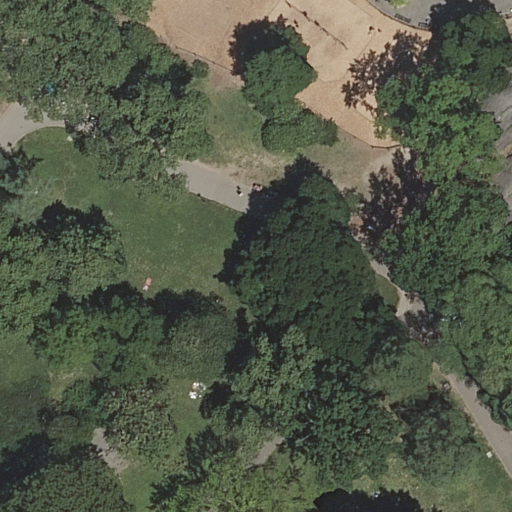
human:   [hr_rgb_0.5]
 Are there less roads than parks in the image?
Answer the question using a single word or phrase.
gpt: no

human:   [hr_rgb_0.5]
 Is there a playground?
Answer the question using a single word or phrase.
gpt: yes

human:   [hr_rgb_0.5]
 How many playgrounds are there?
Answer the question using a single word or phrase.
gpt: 1

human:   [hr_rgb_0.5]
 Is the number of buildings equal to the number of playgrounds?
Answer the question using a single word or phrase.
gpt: no

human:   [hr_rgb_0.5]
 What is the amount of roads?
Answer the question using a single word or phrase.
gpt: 5

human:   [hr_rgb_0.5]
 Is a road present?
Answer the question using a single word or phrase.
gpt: yes

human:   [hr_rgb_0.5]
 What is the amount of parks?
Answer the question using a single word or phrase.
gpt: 1

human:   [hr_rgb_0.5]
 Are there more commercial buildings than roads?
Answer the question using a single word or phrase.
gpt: no

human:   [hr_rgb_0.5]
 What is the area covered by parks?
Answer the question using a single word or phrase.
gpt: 10625m2

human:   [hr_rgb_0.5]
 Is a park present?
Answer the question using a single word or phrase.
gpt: yes

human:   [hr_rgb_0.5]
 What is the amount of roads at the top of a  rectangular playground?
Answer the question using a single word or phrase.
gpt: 0

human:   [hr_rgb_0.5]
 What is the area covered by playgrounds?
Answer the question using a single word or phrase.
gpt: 5316m2

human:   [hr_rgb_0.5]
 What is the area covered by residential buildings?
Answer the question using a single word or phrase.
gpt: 0m2

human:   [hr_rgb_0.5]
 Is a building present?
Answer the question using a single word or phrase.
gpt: no

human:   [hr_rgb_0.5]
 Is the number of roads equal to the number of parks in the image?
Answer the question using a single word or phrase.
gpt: no

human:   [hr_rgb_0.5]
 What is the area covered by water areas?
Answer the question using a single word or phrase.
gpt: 0m2

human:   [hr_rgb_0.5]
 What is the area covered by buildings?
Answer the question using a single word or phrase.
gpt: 0m2

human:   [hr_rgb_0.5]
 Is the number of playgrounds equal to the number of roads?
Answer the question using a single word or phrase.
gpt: no

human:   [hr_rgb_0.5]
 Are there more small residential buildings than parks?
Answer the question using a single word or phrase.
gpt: no

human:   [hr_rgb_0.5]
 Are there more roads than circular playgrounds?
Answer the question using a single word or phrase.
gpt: yes

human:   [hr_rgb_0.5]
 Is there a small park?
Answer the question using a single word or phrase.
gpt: no

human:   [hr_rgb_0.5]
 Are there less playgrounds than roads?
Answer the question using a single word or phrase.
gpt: yes

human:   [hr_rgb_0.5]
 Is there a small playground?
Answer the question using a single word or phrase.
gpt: no

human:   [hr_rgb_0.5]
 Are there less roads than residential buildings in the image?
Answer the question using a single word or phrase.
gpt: no

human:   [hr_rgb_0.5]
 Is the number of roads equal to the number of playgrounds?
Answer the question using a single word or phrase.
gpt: no

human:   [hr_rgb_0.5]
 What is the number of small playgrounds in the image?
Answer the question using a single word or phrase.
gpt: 0

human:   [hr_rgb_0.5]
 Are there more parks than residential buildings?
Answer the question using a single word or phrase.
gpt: yes

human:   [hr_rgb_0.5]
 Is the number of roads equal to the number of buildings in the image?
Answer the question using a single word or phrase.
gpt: no

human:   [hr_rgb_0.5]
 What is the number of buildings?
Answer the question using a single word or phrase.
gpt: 0

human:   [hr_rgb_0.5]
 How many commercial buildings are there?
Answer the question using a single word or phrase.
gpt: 0

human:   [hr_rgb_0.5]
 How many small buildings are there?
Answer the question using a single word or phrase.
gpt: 0

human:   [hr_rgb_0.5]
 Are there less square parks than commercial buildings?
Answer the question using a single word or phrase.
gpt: no

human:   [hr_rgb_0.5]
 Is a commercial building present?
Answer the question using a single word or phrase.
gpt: no

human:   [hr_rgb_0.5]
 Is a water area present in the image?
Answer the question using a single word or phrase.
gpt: no

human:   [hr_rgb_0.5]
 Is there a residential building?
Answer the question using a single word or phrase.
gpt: no

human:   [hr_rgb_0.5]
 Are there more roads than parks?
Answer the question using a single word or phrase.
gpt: yes

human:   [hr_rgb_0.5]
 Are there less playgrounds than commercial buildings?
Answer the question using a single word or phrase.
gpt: no

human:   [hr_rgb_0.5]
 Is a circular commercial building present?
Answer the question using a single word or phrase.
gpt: no

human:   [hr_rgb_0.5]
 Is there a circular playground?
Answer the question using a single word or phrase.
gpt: no

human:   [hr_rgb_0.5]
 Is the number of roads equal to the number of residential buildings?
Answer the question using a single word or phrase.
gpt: no

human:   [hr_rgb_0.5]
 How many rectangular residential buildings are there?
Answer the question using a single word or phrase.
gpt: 0

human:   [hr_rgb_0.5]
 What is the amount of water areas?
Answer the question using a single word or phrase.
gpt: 0

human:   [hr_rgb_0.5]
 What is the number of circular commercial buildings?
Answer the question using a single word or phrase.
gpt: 0

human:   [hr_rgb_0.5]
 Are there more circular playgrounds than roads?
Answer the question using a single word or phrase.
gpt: no

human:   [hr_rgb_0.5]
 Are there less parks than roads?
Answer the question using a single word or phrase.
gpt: yes

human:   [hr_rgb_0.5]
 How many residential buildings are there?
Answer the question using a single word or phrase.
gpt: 0

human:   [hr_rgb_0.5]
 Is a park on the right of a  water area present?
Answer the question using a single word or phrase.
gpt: no

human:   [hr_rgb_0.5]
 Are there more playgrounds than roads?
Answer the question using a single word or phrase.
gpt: no

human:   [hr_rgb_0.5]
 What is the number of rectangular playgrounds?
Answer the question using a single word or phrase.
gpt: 0

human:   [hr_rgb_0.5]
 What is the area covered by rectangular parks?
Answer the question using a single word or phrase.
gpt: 10625m2

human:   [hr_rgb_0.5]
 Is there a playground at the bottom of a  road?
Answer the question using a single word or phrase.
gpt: no

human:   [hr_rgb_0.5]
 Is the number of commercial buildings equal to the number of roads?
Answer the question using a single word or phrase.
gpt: no

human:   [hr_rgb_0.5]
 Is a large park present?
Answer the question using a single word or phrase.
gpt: yes

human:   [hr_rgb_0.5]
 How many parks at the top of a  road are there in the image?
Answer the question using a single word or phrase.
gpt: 1

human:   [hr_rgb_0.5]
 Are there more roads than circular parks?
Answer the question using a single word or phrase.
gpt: yes

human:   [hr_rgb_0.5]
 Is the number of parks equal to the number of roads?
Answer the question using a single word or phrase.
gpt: no

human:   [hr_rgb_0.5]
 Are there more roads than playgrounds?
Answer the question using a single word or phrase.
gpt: yes

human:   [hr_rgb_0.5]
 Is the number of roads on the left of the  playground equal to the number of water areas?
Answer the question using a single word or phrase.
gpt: no

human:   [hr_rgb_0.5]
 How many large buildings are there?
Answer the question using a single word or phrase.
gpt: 0

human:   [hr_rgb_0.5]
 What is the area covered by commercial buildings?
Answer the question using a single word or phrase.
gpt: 0m2

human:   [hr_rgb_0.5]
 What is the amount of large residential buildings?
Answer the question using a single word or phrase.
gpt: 0

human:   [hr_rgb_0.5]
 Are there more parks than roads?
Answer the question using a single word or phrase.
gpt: no

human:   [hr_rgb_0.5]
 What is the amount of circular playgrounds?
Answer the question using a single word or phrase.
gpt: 0

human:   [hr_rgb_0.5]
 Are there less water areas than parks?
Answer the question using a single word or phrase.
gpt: yes